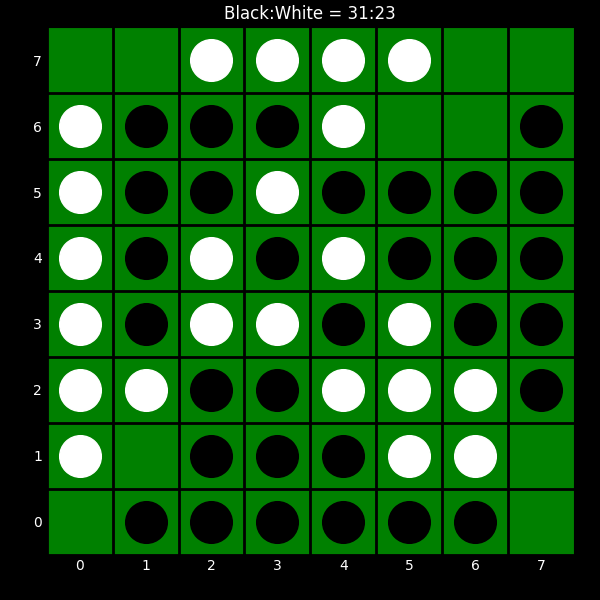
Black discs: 31
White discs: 23